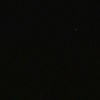
Label: space